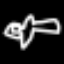
Label: airplane